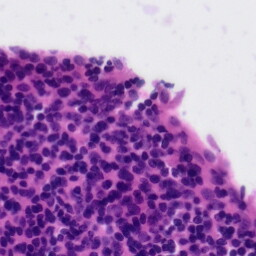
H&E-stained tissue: Tonsil